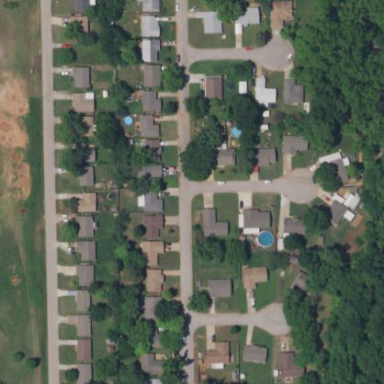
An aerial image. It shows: Single-family residential area.